九年级 · 解析几何
如图示, PA, PB 分别与 $\odot 0$ 相切于点 A, B, $\odot 0$ 的切线 $\mathrm{EF}$ 分别交 $\mathrm{PA}, \mathrm{PB}$ 于点 E, F, 切点 $C$ 在弧 $A B$ 上, 若 $P A=12$, 则 $\triangle \mathrm{PEF}$ 的周长是?

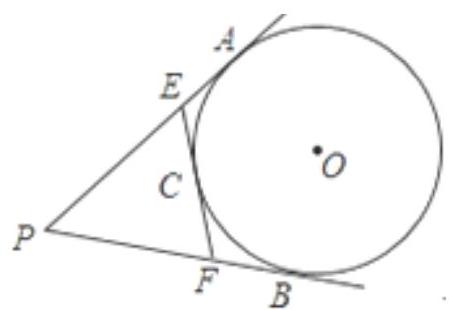
答案: 【分析】由切线长定理知, $\mathrm{AE}=\mathrm{CE}, \mathrm{FB}=\mathrm{CF}, \mathrm{PA}=\mathrm{PB}=12$, 然后根据 $\triangle \mathrm{PEF}$ 的周长公式即可求出其结果

解: $\because \mathrm{PA} 、 \mathrm{~PB}$ 分别与 $\odot 0$ 相切于点 $\mathrm{A} 、 \mathrm{~B}$,

$\odot 0$ 的切线 $E F$ 分别交 $P A 、 P B$ 于点 $E 、 F$, 切点 $C$ 在弧 $A B$ 上,

$\therefore \mathrm{AE}=\mathrm{CE}, \mathrm{FB}=\mathrm{CF}, \mathrm{PA}=\mathrm{PB}=12$,

$\therefore \triangle \mathrm{PEF}$ 的周长 $=\mathrm{PE}+\mathrm{EF}+\mathrm{PF}=\mathrm{PA}+\mathrm{PB}=24$.